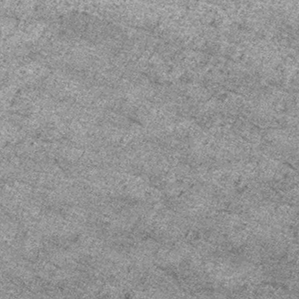
Label: frost